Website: crate-barrel
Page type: billing-address
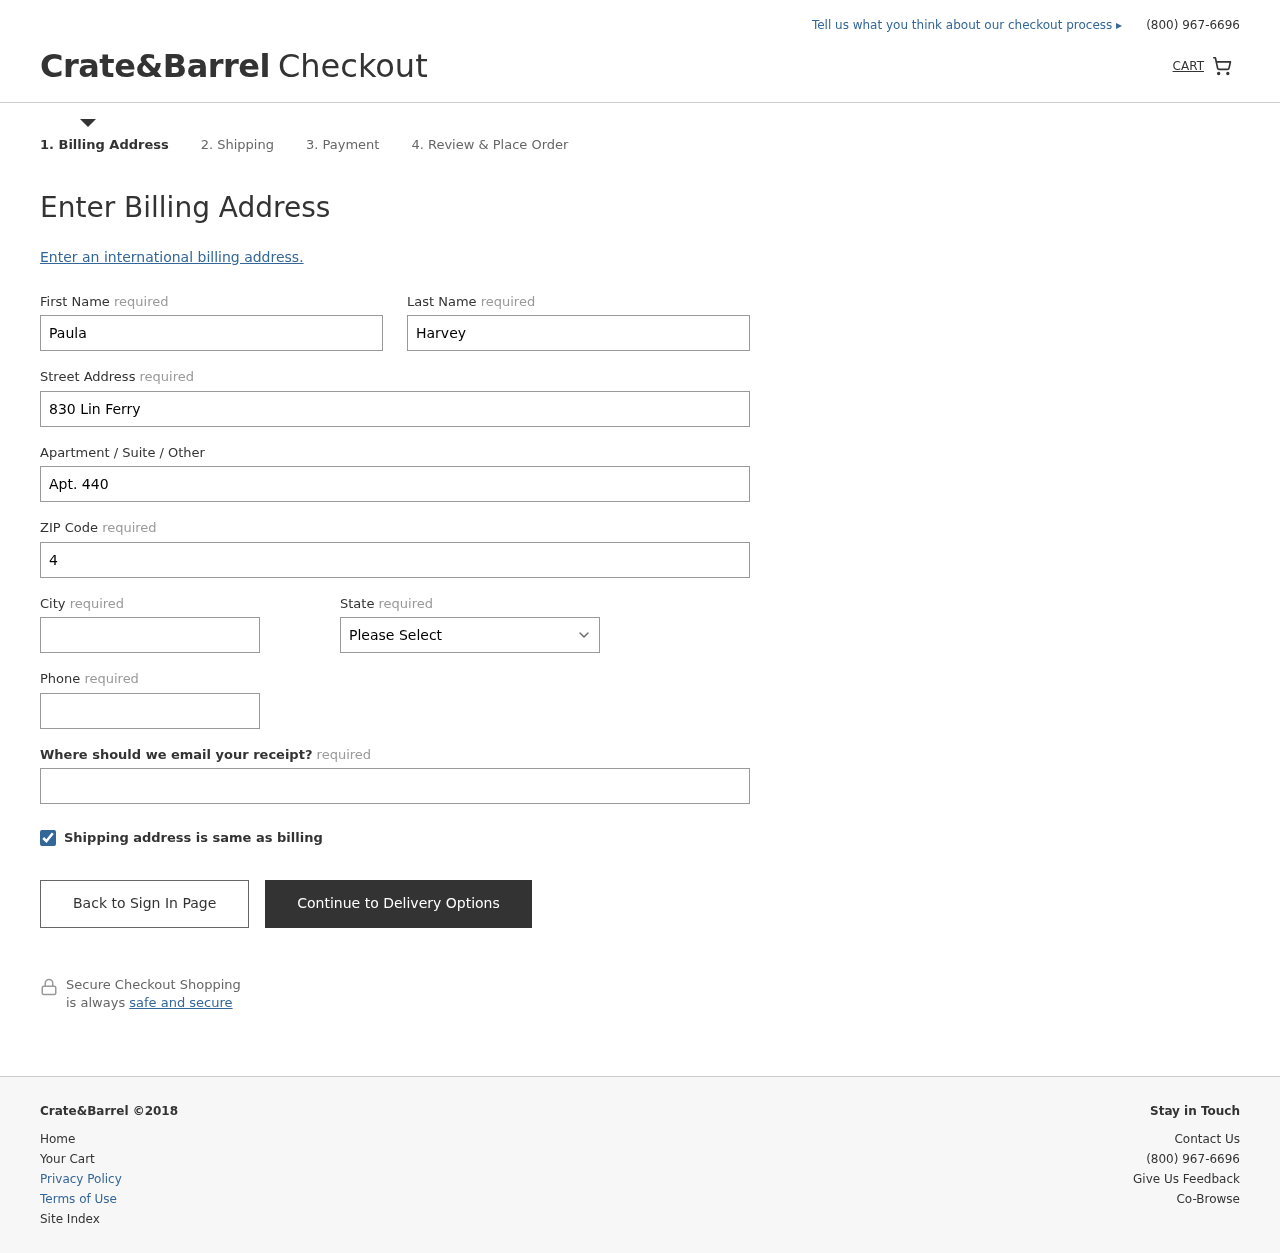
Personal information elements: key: PII_STATE
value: Idaho
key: PII_FIRSTNAME
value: Paula
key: PII_LASTNAME
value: Harvey
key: PII_STREET
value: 830 Lin Ferry
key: PII_STREET2
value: Apt. 440
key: PII_POSTCODE
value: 45709
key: PII_CITY
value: West Wayne
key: PII_PHONE
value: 4155936258
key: PII_EMAIL
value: paula_harvey@yahoo.com